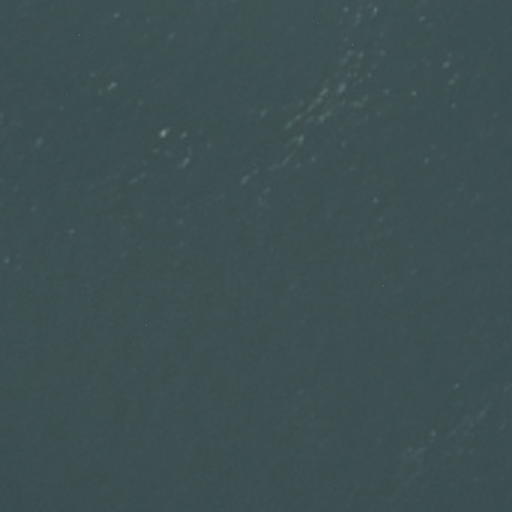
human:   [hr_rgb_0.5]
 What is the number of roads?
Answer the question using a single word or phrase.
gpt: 4

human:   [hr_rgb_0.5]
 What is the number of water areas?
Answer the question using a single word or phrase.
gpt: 1

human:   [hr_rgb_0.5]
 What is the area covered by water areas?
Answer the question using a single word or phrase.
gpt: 10618m2

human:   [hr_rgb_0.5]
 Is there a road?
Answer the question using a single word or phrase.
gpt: yes

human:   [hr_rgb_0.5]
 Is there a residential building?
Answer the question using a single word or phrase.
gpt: no

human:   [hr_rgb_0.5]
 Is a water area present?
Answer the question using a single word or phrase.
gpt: yes

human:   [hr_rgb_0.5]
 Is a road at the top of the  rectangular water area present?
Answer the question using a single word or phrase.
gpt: yes

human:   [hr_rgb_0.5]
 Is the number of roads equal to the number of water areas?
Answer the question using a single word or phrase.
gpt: no

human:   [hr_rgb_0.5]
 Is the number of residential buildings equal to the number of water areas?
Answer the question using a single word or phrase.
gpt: no

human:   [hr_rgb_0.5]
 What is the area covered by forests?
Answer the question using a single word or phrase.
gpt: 0m2

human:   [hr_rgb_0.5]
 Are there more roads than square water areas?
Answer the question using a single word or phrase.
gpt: yes

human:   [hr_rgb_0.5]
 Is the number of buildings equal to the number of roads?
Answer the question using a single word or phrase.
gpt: no

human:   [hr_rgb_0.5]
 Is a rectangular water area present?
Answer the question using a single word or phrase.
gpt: yes

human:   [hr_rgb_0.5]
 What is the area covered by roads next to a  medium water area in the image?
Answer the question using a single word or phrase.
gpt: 0m2

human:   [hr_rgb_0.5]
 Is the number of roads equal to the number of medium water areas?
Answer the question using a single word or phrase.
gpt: no

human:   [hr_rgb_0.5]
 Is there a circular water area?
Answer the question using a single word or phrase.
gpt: no

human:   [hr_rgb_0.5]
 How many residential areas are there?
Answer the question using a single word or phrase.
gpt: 0

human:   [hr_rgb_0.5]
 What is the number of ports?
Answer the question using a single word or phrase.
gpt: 0

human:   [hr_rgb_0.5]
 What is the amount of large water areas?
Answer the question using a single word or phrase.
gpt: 1

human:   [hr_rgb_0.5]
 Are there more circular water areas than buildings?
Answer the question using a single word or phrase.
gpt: no

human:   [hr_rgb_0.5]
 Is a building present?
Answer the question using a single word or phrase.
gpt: no

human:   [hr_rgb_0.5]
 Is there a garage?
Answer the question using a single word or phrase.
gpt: no

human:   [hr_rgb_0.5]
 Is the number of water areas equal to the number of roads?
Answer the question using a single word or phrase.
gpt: no

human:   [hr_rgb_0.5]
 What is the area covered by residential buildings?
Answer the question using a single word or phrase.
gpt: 0m2

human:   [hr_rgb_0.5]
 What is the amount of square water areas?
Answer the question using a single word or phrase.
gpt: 0

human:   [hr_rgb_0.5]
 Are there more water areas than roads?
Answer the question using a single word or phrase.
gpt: no

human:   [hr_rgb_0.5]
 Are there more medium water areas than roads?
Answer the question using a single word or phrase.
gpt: no

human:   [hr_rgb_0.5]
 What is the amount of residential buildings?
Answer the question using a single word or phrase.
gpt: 0

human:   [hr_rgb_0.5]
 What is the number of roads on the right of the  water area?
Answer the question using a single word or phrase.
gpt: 2

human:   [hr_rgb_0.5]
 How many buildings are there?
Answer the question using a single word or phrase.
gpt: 0

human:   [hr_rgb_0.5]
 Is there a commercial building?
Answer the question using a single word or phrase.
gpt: no

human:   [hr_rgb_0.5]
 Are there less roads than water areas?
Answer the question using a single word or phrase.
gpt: no

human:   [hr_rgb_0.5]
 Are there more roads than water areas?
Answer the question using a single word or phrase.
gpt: yes

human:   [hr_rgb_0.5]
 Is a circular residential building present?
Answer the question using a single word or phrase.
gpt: no

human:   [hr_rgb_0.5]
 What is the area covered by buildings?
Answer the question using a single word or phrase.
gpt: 0m2

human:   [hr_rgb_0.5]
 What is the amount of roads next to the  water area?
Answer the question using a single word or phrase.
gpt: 4

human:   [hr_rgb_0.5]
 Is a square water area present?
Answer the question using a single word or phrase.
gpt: no

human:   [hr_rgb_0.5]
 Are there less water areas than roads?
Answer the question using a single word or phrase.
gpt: yes

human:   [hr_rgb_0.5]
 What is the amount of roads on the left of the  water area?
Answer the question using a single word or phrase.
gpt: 0

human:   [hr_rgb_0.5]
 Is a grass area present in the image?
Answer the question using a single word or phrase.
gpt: no

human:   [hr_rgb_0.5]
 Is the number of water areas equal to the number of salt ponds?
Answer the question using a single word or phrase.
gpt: no

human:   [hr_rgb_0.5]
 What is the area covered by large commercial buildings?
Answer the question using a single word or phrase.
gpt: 0m2

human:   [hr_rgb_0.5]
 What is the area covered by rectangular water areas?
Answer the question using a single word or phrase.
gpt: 10618m2

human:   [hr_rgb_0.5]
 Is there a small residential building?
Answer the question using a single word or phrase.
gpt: no

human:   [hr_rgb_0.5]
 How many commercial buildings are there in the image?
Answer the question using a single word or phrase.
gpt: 0

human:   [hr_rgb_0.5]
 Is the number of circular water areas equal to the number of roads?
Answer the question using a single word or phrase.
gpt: no

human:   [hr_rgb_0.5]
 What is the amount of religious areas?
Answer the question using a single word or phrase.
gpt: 0

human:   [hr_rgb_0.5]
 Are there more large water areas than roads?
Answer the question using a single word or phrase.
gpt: no

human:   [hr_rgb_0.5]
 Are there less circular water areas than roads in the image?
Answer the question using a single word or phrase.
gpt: yes

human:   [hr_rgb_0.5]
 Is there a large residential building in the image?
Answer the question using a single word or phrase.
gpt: no

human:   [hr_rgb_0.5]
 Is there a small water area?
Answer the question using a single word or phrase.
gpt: no

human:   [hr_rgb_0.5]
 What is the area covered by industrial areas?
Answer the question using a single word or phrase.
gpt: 0m2

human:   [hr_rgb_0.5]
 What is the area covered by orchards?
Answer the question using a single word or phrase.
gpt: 0m2

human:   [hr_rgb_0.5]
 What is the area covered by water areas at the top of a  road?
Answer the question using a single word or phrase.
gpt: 0m2

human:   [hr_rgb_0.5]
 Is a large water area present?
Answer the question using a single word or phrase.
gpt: yes

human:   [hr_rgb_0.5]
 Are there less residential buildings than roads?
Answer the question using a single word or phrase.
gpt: yes

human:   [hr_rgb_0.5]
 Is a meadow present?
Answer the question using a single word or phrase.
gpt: no

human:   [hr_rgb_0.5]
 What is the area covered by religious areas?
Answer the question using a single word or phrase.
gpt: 0m2

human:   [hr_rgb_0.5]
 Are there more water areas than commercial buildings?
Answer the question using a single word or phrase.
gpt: yes

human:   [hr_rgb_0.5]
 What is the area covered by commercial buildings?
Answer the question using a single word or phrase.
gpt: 0m2

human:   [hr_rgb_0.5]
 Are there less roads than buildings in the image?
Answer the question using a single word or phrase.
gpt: no

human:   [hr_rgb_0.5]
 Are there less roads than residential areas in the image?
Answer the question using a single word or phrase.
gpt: no

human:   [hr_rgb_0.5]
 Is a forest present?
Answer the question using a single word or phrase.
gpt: no

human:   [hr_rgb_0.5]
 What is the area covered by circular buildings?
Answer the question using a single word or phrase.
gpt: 0m2